Question: On a Mac, Firebug outputs proper function names in profiler mode. On a PC, allmost all functions are logged as 'anonymous'. In this instance, almost all the function calls are prototype methods. Is there a way to get at the function names on the PC version? A setting?
Here's the difference. You can see why the PC version is far inferior. This is profiling the exact same code! (Running FF 9, Latest stable Firebug)

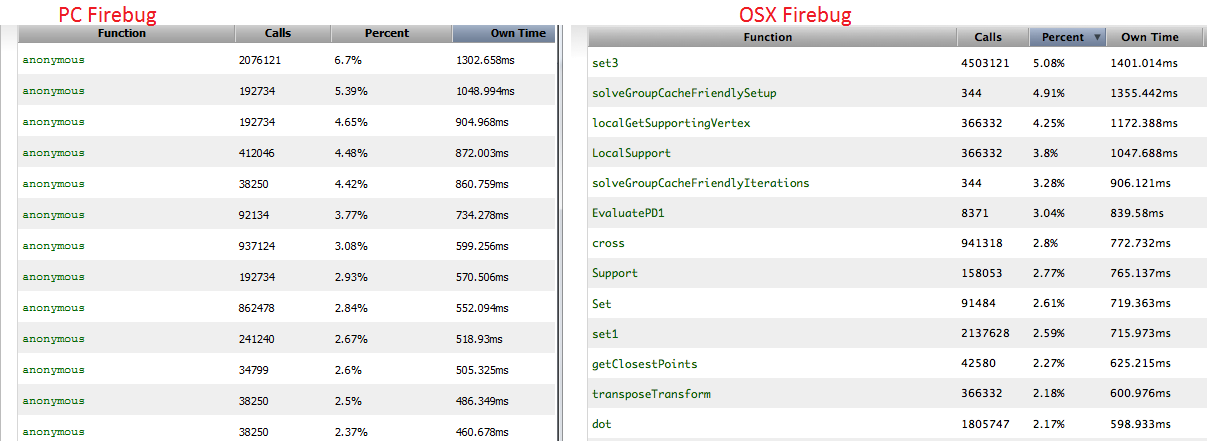
Answer: I don't know, but I'd suggest posting to Firebug's user group: <URL> . Good luck!